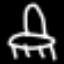
Label: chair